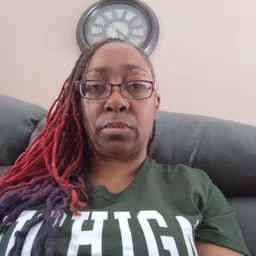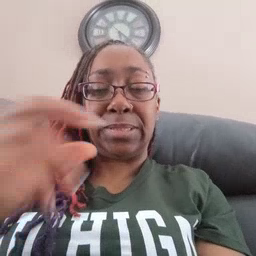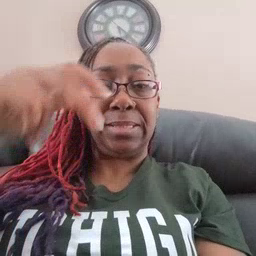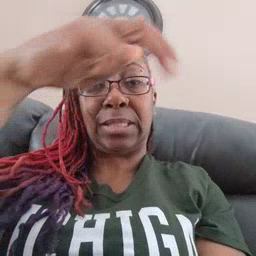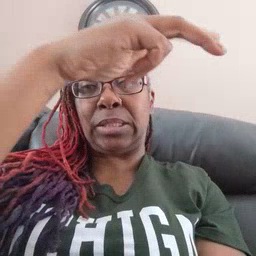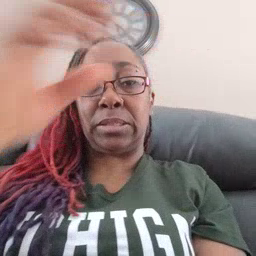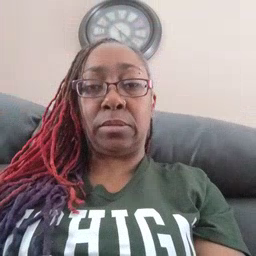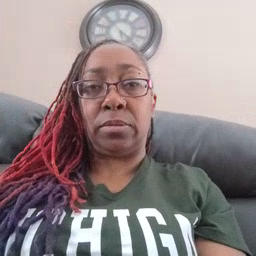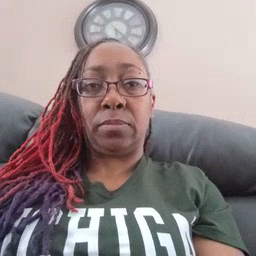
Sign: stairs